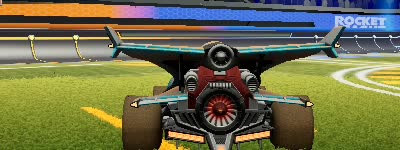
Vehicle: aftershock